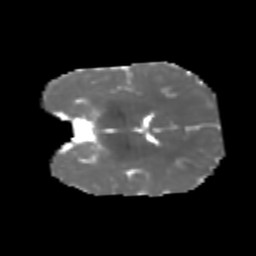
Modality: MD
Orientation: coronal
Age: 6
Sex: male
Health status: healthy